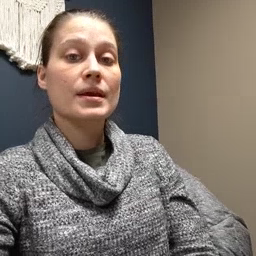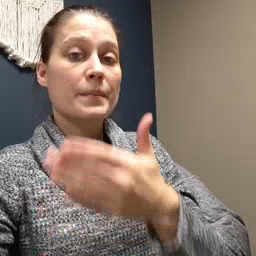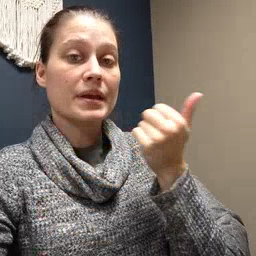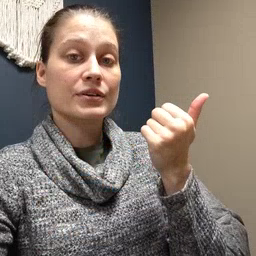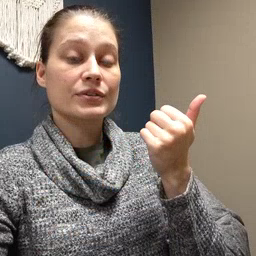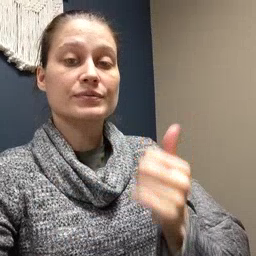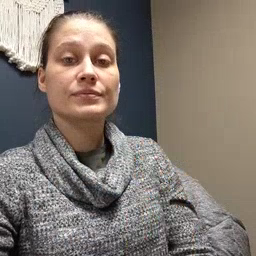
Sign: better